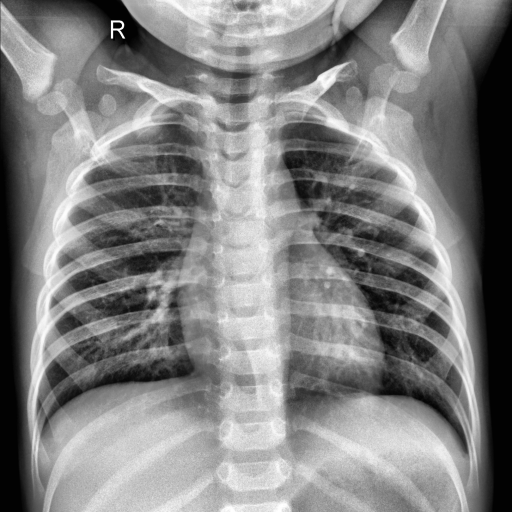
Finding: NORMAL